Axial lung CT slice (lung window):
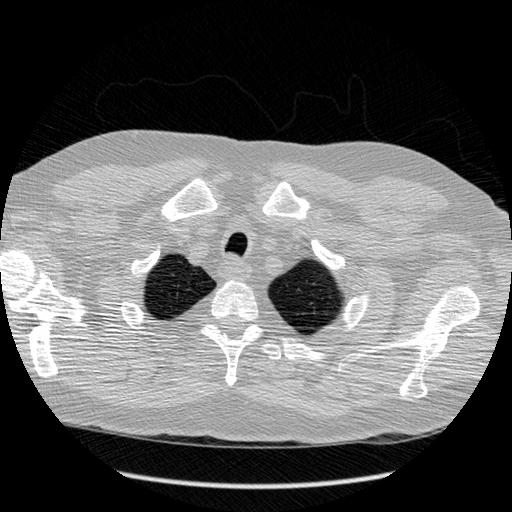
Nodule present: no